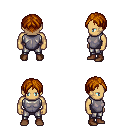
a pixel art fantasy rpg character, male body template, human, tanned skin, steel chest armor, metal pants, brunette parted hairstyle, brown shoes, four views (front, back, left, right), 2x2 character sprite sheet, small pixel art, hard edges, no anti-aliasing